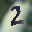
Label: 2